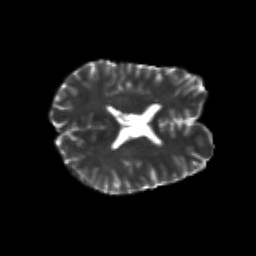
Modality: T2w
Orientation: axial
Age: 29
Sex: male
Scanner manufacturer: siemens
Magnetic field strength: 3 T
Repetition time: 3.5 s
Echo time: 0.113 s